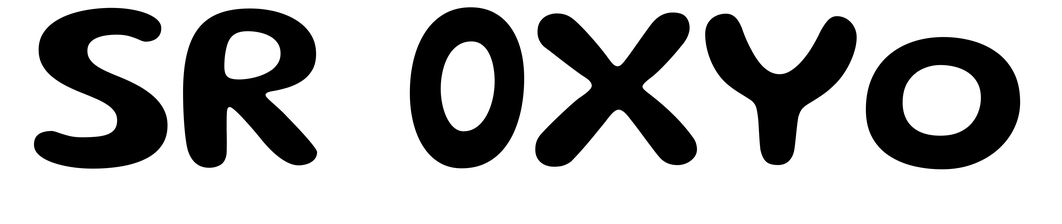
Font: Gluten_Medium